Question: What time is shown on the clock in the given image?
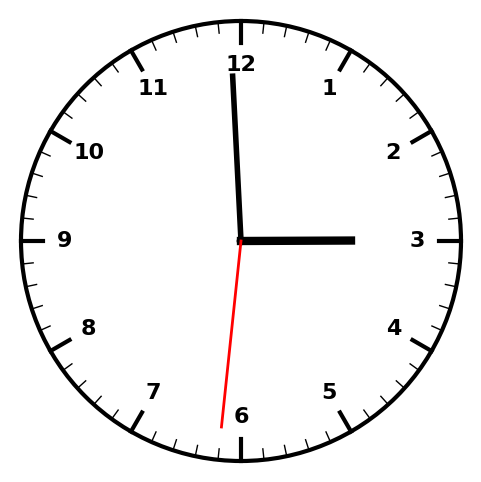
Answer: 02:59:31